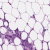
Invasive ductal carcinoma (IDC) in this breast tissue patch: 1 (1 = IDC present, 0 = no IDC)